Brain MRI, t1w sequence, axial 2D slice.
Patient: age 36, sex F, weight 95 kg, height 1.95 m
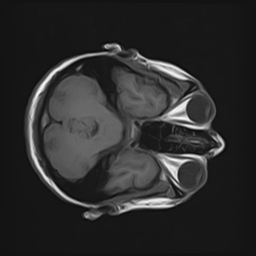